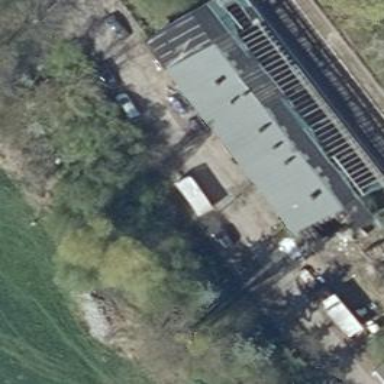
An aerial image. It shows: Industrial building.